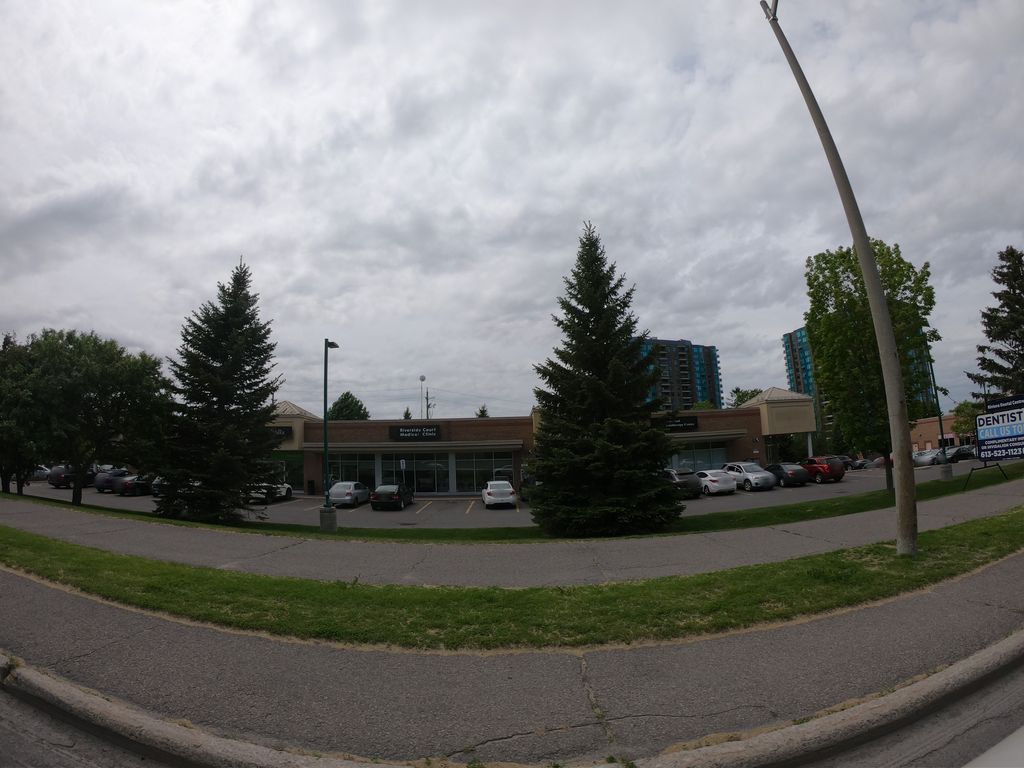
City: ottawa-gatineau